Field crop: tomato
Growth stage: 2
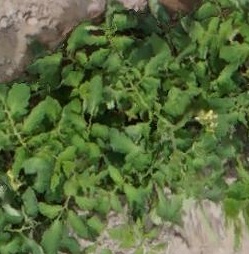
Species: tomato